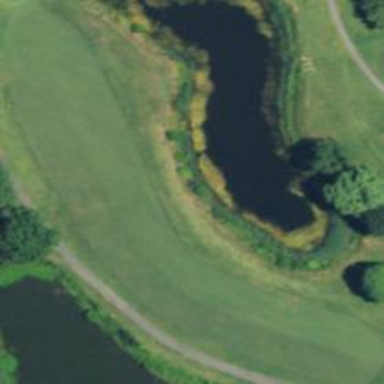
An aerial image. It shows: Grassy area designated as golf fairway.